Interaction volume radius: 5 \u00c5
Interaction volume height: 35 \u00c5
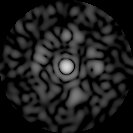
Disorder parameter: 0.8408